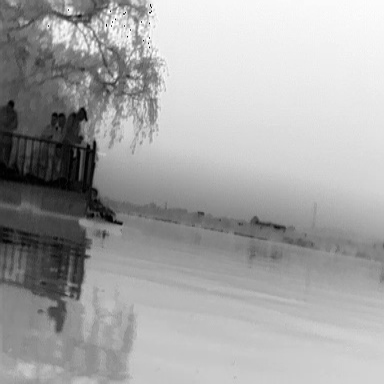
There are two objects shown in the infrared image, including a warship, and a canoe.